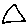
Label: triangle